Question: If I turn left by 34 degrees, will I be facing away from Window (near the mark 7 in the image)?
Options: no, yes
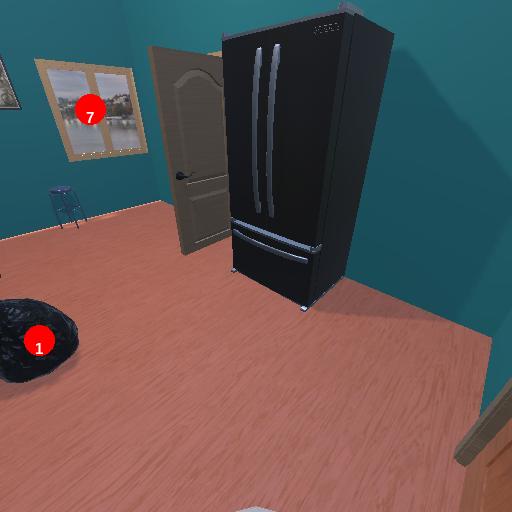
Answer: no